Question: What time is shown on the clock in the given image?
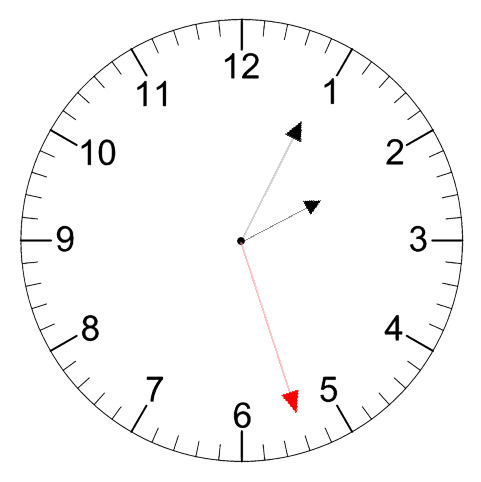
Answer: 02:04:27